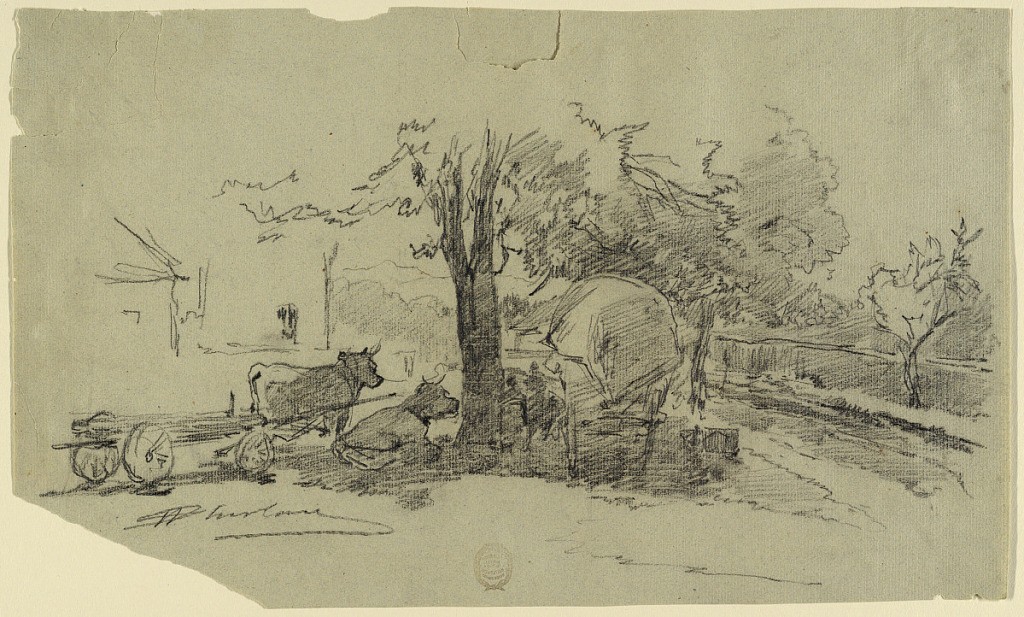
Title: A Village Square
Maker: Walter Shirlaw, American, b. Scotland, 1838–1909
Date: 1875–80
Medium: Graphite and black crayon on rough grey paper
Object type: Drawing
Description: A square is bordered at left and at the back by houses, at right by a garden wall. A tree is shown in the center. An oxcart and a plain wagon are near it.